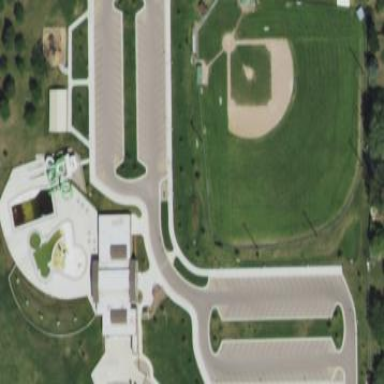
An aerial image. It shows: Baseball pitch for leisure land.